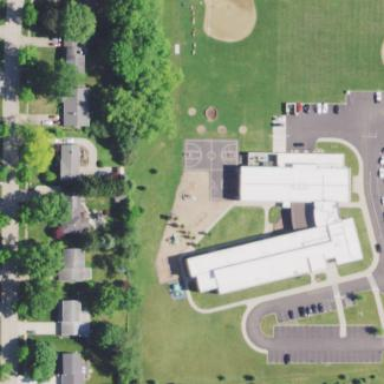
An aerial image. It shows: School building or complex.